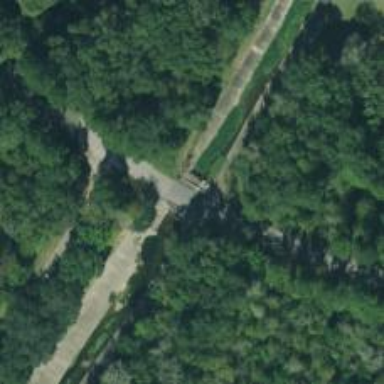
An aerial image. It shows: Tertiary road with bridge.